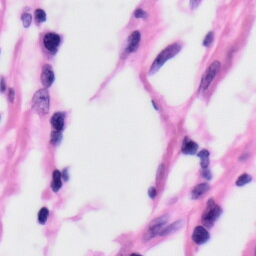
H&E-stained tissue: Skin